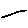
Label: line